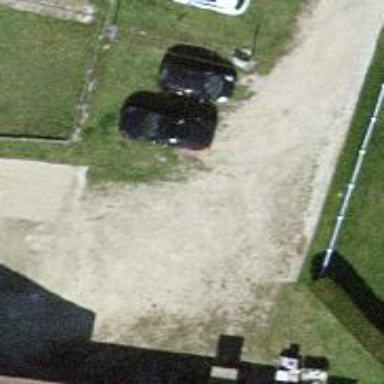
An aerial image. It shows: Driveway leading to service road.